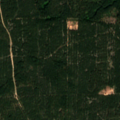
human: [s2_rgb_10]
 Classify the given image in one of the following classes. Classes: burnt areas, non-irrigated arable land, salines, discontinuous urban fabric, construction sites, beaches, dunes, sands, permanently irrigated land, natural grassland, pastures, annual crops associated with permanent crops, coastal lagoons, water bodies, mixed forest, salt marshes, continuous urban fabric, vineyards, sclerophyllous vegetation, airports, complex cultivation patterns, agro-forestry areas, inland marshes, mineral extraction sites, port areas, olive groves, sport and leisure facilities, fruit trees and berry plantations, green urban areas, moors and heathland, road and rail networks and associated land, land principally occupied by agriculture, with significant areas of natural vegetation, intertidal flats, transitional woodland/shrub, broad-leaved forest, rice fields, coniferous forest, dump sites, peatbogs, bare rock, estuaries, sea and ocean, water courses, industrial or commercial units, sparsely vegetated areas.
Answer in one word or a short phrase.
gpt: coniferous forest, mixed forest